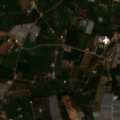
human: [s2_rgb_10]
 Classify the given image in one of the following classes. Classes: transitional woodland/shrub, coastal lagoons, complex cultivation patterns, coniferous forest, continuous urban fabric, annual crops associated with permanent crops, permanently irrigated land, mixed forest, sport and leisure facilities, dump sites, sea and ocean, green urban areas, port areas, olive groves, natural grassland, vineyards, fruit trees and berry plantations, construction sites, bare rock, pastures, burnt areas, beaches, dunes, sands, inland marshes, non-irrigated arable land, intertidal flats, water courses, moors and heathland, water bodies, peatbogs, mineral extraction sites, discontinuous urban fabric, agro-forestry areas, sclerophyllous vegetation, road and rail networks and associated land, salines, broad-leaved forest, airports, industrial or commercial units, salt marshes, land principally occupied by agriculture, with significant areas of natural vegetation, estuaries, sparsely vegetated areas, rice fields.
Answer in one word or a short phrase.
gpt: non-irrigated arable land, fruit trees and berry plantations, olive groves, annual crops associated with permanent crops, complex cultivation patterns